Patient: sex M, age 66
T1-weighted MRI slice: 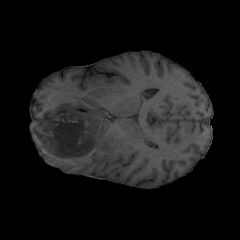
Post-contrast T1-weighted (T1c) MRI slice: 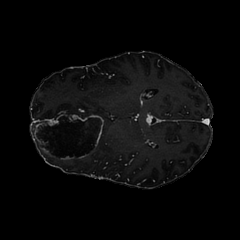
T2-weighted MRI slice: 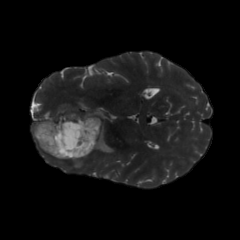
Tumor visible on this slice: yes
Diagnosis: Glioblastoma, IDH-wildtype
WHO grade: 4